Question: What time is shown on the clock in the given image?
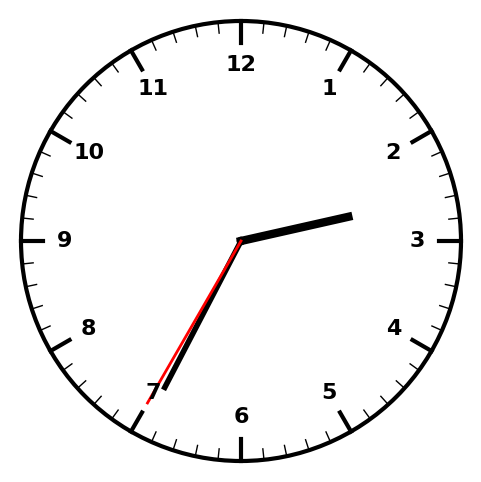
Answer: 02:34:35